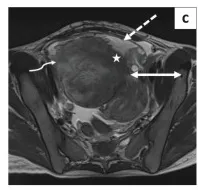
MR imaging in torsion of a subserosal uterine leiomyoma. Axial. T2-weighted MR images compared to the uterine myometrium.
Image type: radiology (mri)